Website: bh-photo
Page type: address-validator
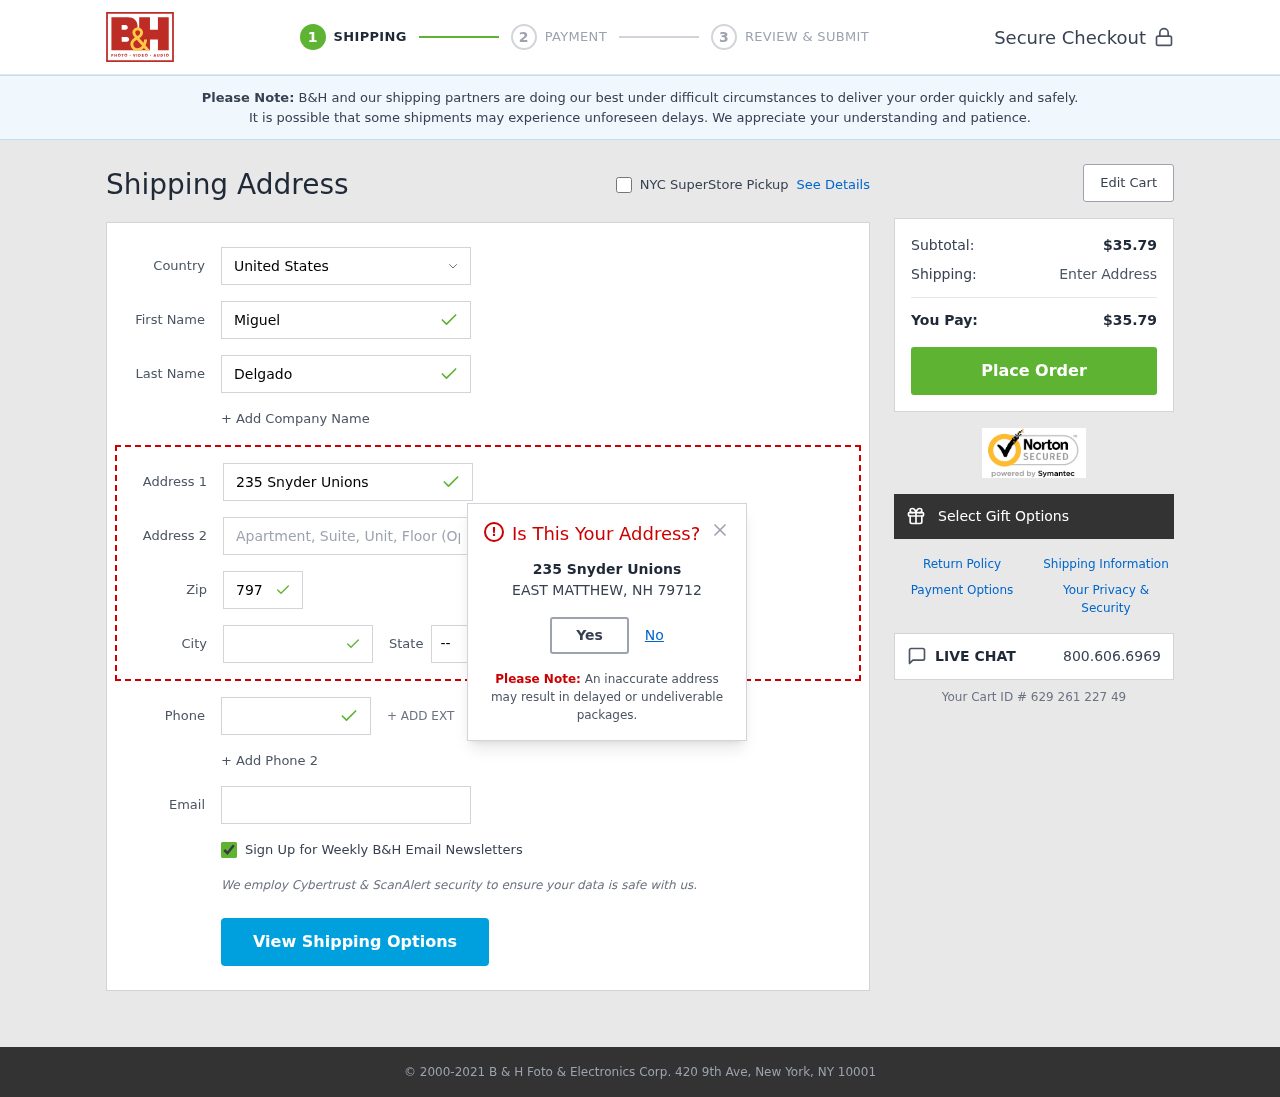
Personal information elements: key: PII_CITY
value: East Matthew
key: PII_COUNTRY
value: United States
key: PII_EMAIL
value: migueldelgado@gmail.com
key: PII_FIRSTNAME
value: Miguel
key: PII_LASTNAME
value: Delgado
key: PII_PHONE
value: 4165992009
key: PII_POSTCODE
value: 79712
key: PII_STATE_ABBR
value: NH
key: PII_STREET
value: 235 Snyder Unions
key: PII_CITY_MODAL
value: EAST MATTHEW
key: PII_POSTCODE_FULL
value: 79712
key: PII_POSTCODE_NUMERIC
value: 79712
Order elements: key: ORDER_SUBTOTAL
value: $35.79
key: ORDER_TOTAL
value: $35.79
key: ORDER_ID
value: Your Cart ID # 629 261 227 49